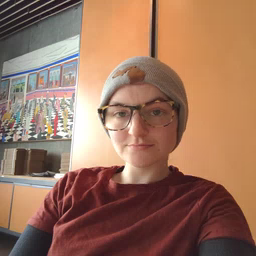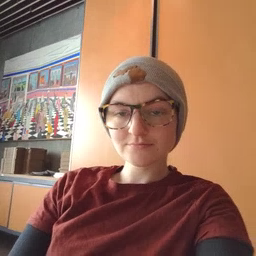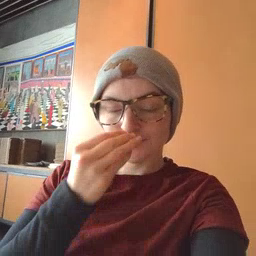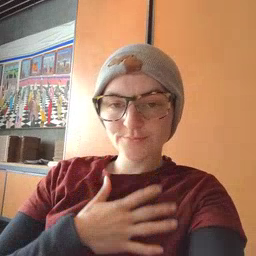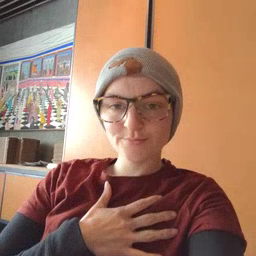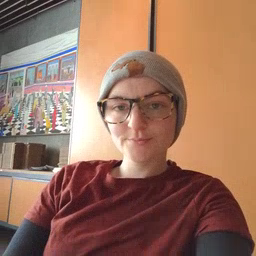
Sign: pajamas